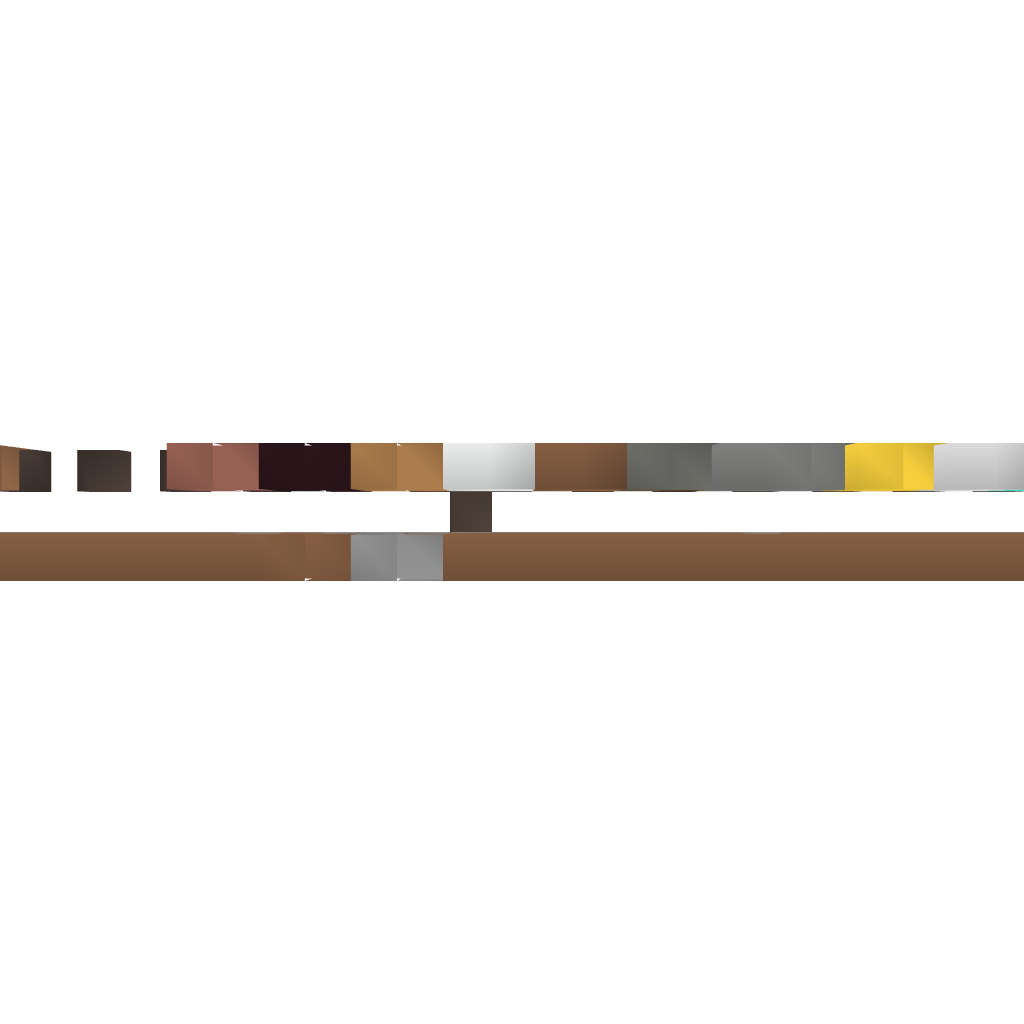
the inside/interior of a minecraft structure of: Resorces Giver